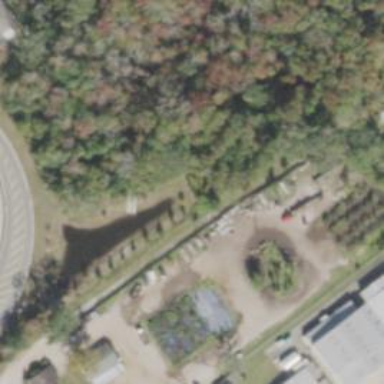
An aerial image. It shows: Plant nursery.